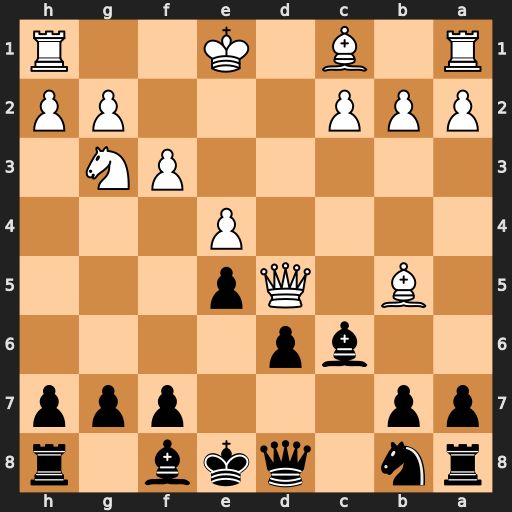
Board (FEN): rn1qkb1r/pp3ppp/2bp4/1B1Qp3/4P3/5PN1/PPP3PP/R1B1K2R
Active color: b
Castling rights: KQkq
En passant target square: -
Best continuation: Qa5+ Bd2 Qxb5 Qxb5 Bxb5